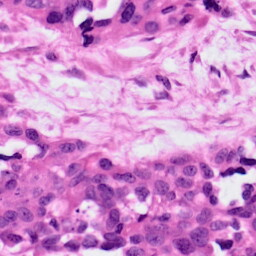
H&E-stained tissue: Ovarian